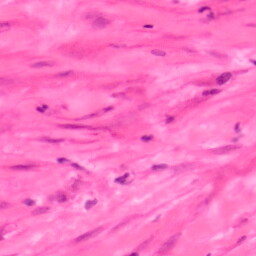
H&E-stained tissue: Colon